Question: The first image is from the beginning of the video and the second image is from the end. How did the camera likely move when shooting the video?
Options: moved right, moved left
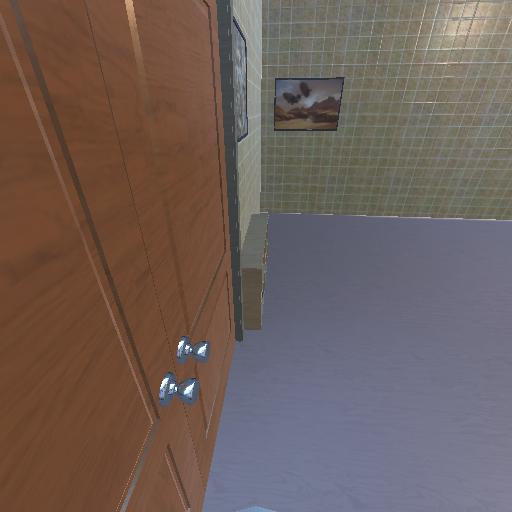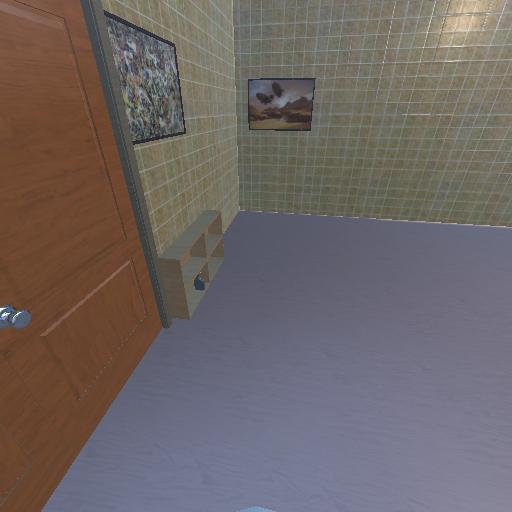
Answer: moved right